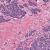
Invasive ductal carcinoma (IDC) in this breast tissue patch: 1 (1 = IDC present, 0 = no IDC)